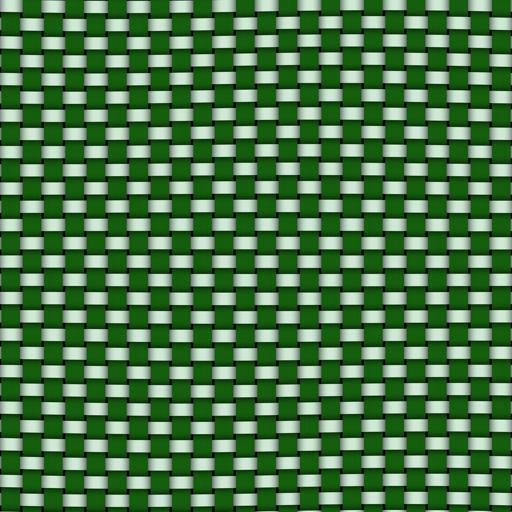
Tags: fabric green light plastic white